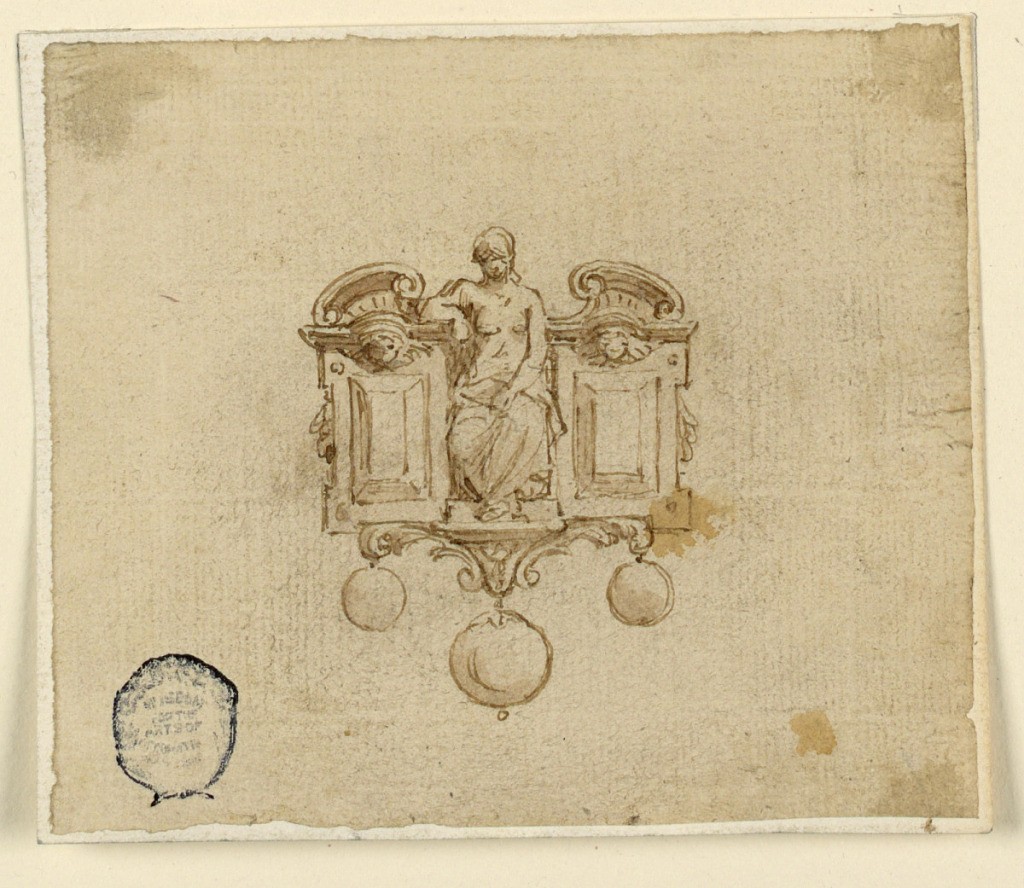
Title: Design for Brooch with Woman in Broken Pedimet
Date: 16th century
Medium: Pen and ink, brush and wash on paper
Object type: Drawing
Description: A woman is seated within a broken pediment, flanked by a pair of volutes and two upright faceted gems. Three pearls hanging below.